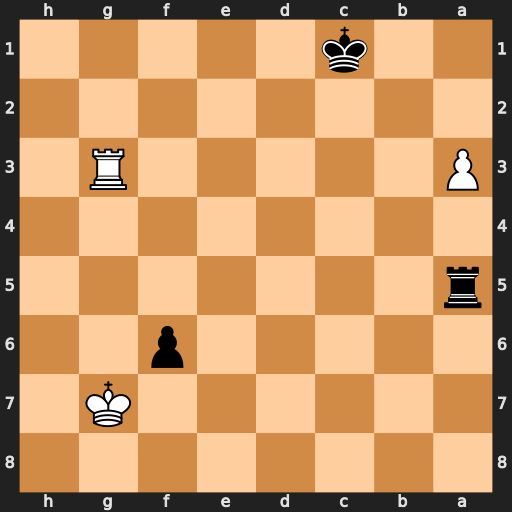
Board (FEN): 8/6K1/5p2/r7/8/P5R1/8/2k5
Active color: b
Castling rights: -
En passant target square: -
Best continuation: Rg5+ Rxg5 fxg5 Kf6 g4 Ke5 g3